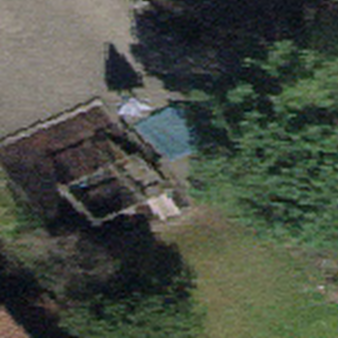
Label: other